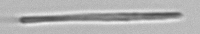
Label: fiber